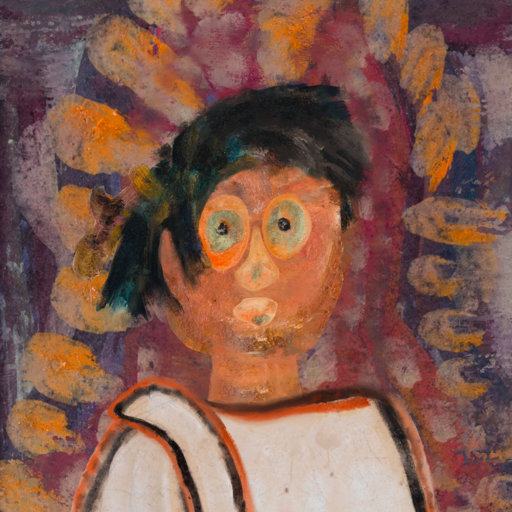
Background: Doll, Head And Neck Front: Boggyland, Face Front: Childish, Bust: Roy_Bahadur, Hair Front: Pipe, Head Accessory: Blank, Second Necklace: Blank, Necklace: Blank, Baby: Blank